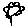
Label: flower